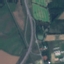
Land use / land cover: Highway